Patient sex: F
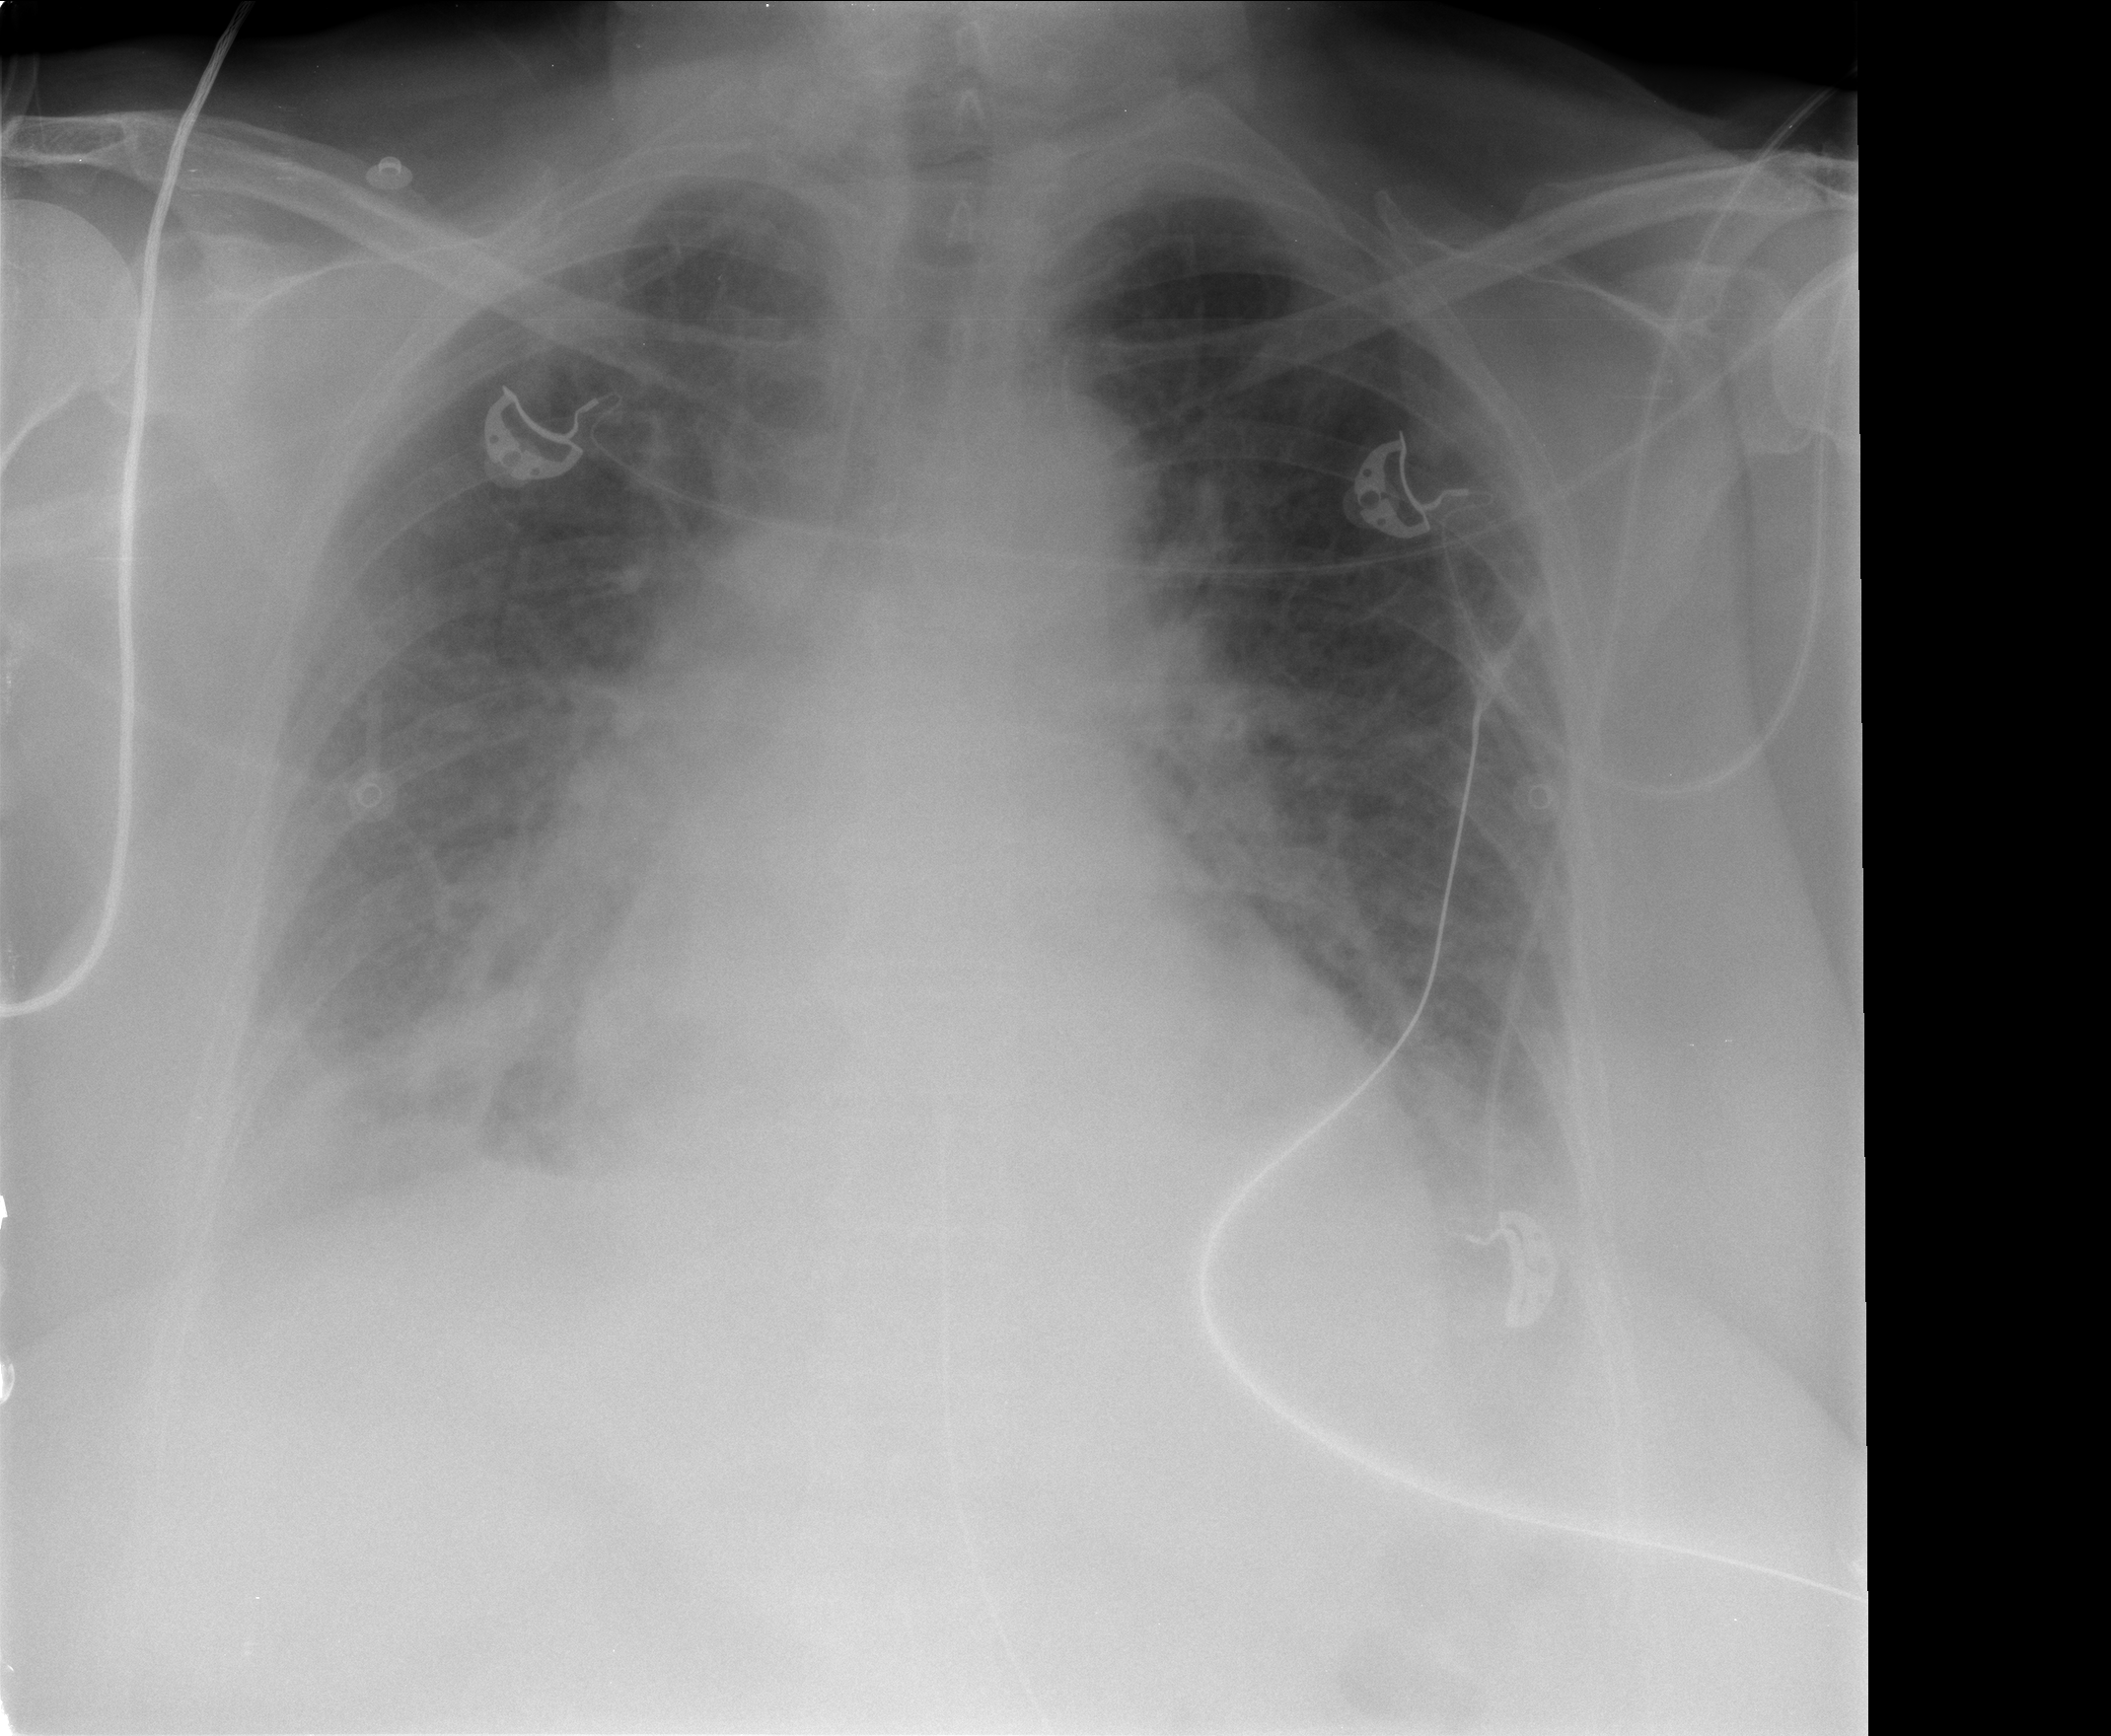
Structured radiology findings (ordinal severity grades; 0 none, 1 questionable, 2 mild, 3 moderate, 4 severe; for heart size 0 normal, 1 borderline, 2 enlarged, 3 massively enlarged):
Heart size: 2
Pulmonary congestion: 3
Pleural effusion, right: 1
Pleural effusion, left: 1
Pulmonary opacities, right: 2
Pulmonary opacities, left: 2
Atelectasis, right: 2
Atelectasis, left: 2